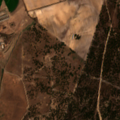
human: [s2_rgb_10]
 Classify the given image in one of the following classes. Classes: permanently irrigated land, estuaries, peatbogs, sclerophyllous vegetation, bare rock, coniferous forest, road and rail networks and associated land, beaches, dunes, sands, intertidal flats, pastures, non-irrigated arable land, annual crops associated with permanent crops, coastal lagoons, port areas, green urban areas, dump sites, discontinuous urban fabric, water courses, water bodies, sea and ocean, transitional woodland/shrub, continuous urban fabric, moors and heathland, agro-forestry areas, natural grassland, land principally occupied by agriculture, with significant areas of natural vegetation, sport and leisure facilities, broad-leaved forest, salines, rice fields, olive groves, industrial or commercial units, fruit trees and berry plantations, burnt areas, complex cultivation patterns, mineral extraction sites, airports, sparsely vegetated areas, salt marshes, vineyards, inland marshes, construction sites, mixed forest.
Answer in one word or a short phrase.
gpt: permanently irrigated land, pastures, broad-leaved forest